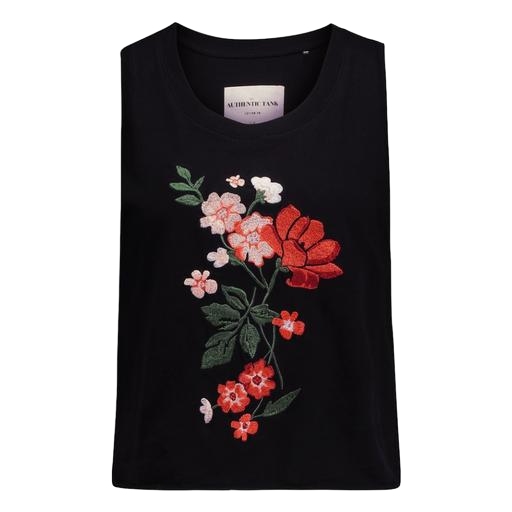
black valencia tank top, black embroidered tank, black floral appliqué t-shirt, white background